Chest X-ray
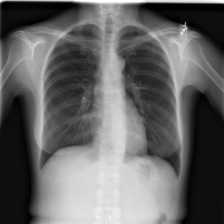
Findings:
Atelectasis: negative
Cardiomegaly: negative
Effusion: negative
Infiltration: negative
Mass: negative
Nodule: negative
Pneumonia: negative
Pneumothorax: negative
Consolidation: negative
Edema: negative
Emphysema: negative
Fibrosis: negative
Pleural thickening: negative
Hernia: negative